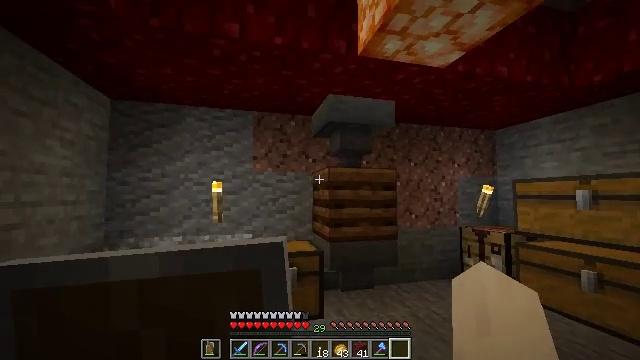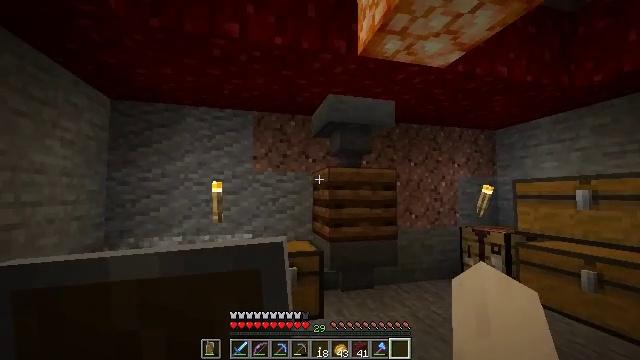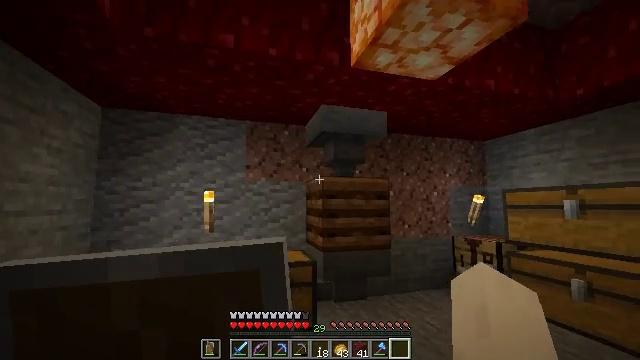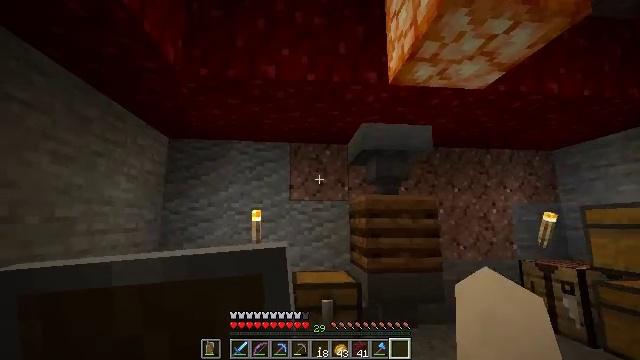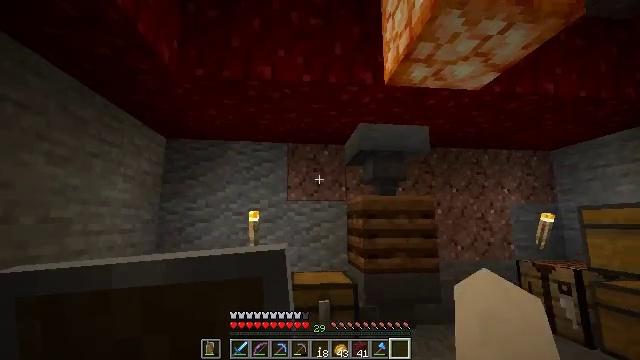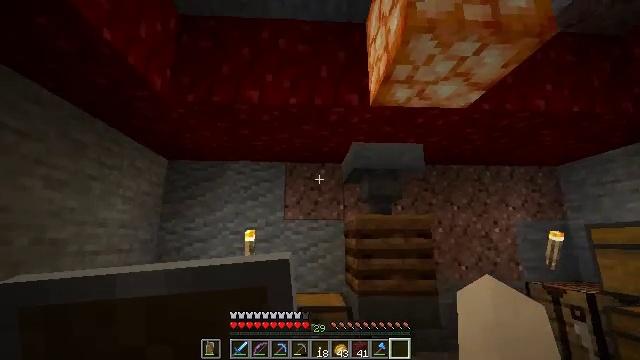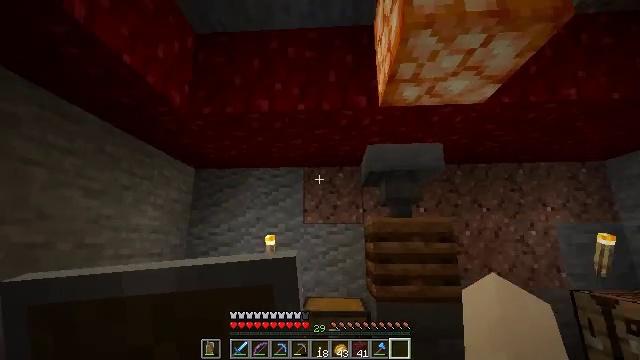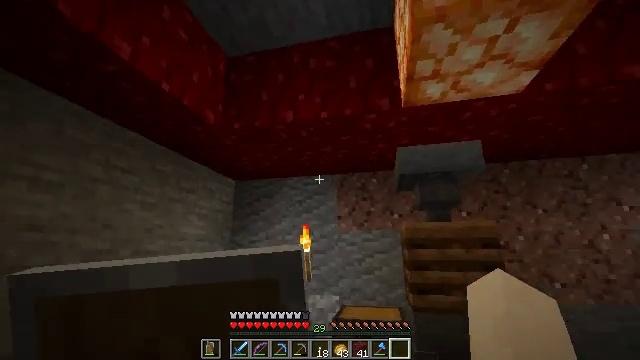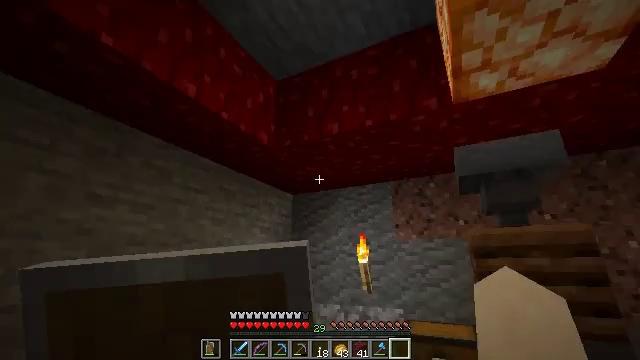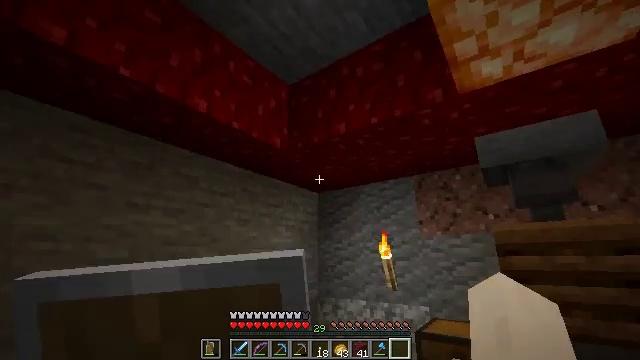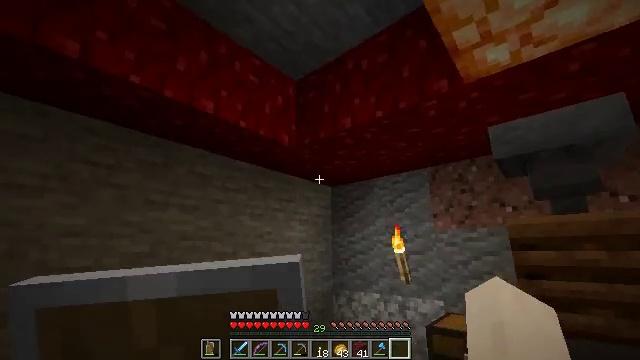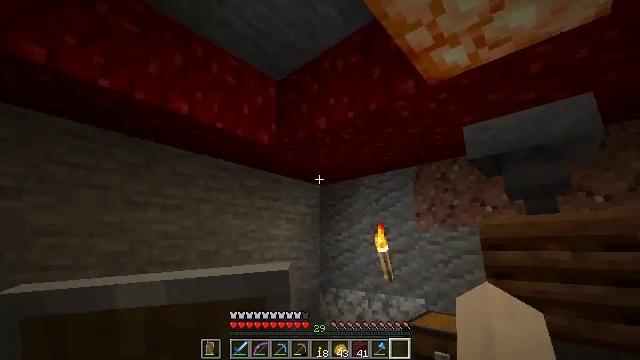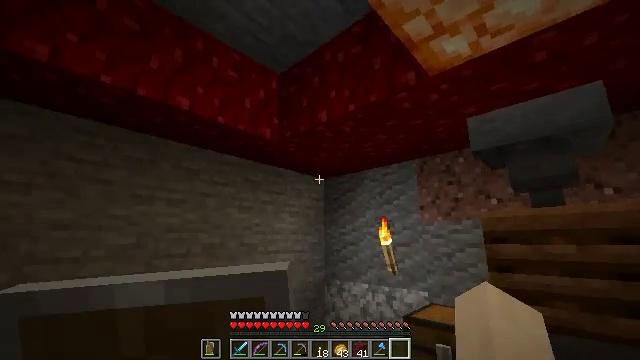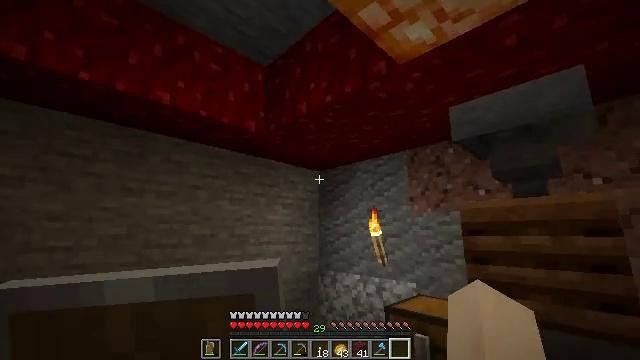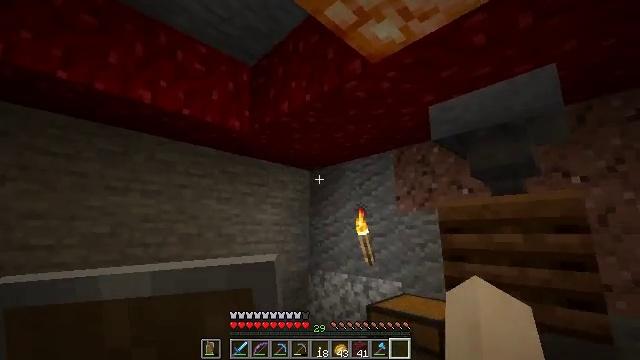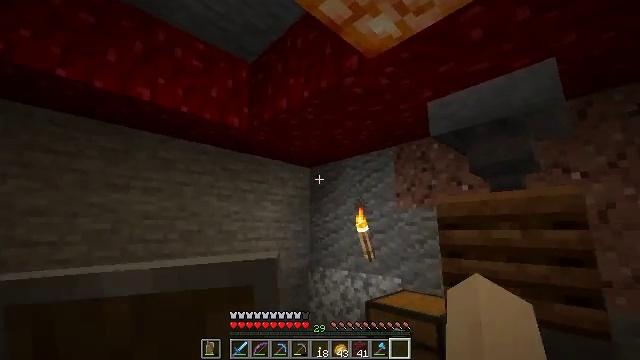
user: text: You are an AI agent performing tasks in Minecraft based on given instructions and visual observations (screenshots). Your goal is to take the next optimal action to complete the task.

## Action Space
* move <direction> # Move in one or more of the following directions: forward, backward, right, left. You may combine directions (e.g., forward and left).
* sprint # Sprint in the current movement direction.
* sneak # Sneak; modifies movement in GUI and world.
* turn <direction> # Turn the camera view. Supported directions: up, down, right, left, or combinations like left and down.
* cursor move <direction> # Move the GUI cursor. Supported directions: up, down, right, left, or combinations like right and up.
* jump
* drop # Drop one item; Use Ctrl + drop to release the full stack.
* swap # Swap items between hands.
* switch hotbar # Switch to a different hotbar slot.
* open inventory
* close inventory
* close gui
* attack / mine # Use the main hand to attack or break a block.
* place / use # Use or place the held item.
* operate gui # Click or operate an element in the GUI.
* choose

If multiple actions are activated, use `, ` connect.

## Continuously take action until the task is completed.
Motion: motion action
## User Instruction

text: Attack the shroomlight to pick it up.
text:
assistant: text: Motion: no_op
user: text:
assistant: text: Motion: turn right and up
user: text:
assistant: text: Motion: move right, turn left and up
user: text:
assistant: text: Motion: move right
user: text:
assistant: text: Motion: move right, turn left and up
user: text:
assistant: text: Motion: move right, turn left
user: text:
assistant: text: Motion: move right, turn left and up
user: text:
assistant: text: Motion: move right, turn left and up
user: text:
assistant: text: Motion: move right, turn left
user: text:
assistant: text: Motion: move right, turn left and down
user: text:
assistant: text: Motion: move right
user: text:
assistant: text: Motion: move right, turn left and down
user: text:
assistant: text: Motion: move right, turn left and down
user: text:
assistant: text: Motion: no_op
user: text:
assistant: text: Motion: no_op
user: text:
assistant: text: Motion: turn left and down
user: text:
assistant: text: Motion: turn down
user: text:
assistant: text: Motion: turn right and down
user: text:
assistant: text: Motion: turn right
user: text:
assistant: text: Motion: turn right and up
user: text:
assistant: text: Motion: move left, turn right and up
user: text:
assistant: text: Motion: move left, turn right
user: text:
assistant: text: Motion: move left, turn right
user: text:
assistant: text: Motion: move left, turn right and down
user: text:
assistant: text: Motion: move left
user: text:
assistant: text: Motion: move left
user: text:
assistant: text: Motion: no_op
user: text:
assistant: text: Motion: no_op
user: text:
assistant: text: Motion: no_op
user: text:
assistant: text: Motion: no_op